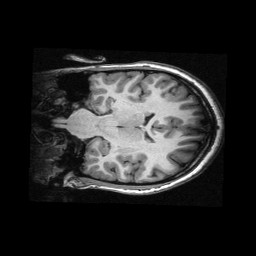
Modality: T1w
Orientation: coronal
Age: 11
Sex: female
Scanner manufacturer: siemens
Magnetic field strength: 3 T
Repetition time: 2.3 s
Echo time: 0.00336 s